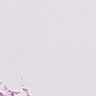
Metastatic tissue present: no